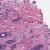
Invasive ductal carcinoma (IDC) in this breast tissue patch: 0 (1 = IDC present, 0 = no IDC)